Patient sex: M
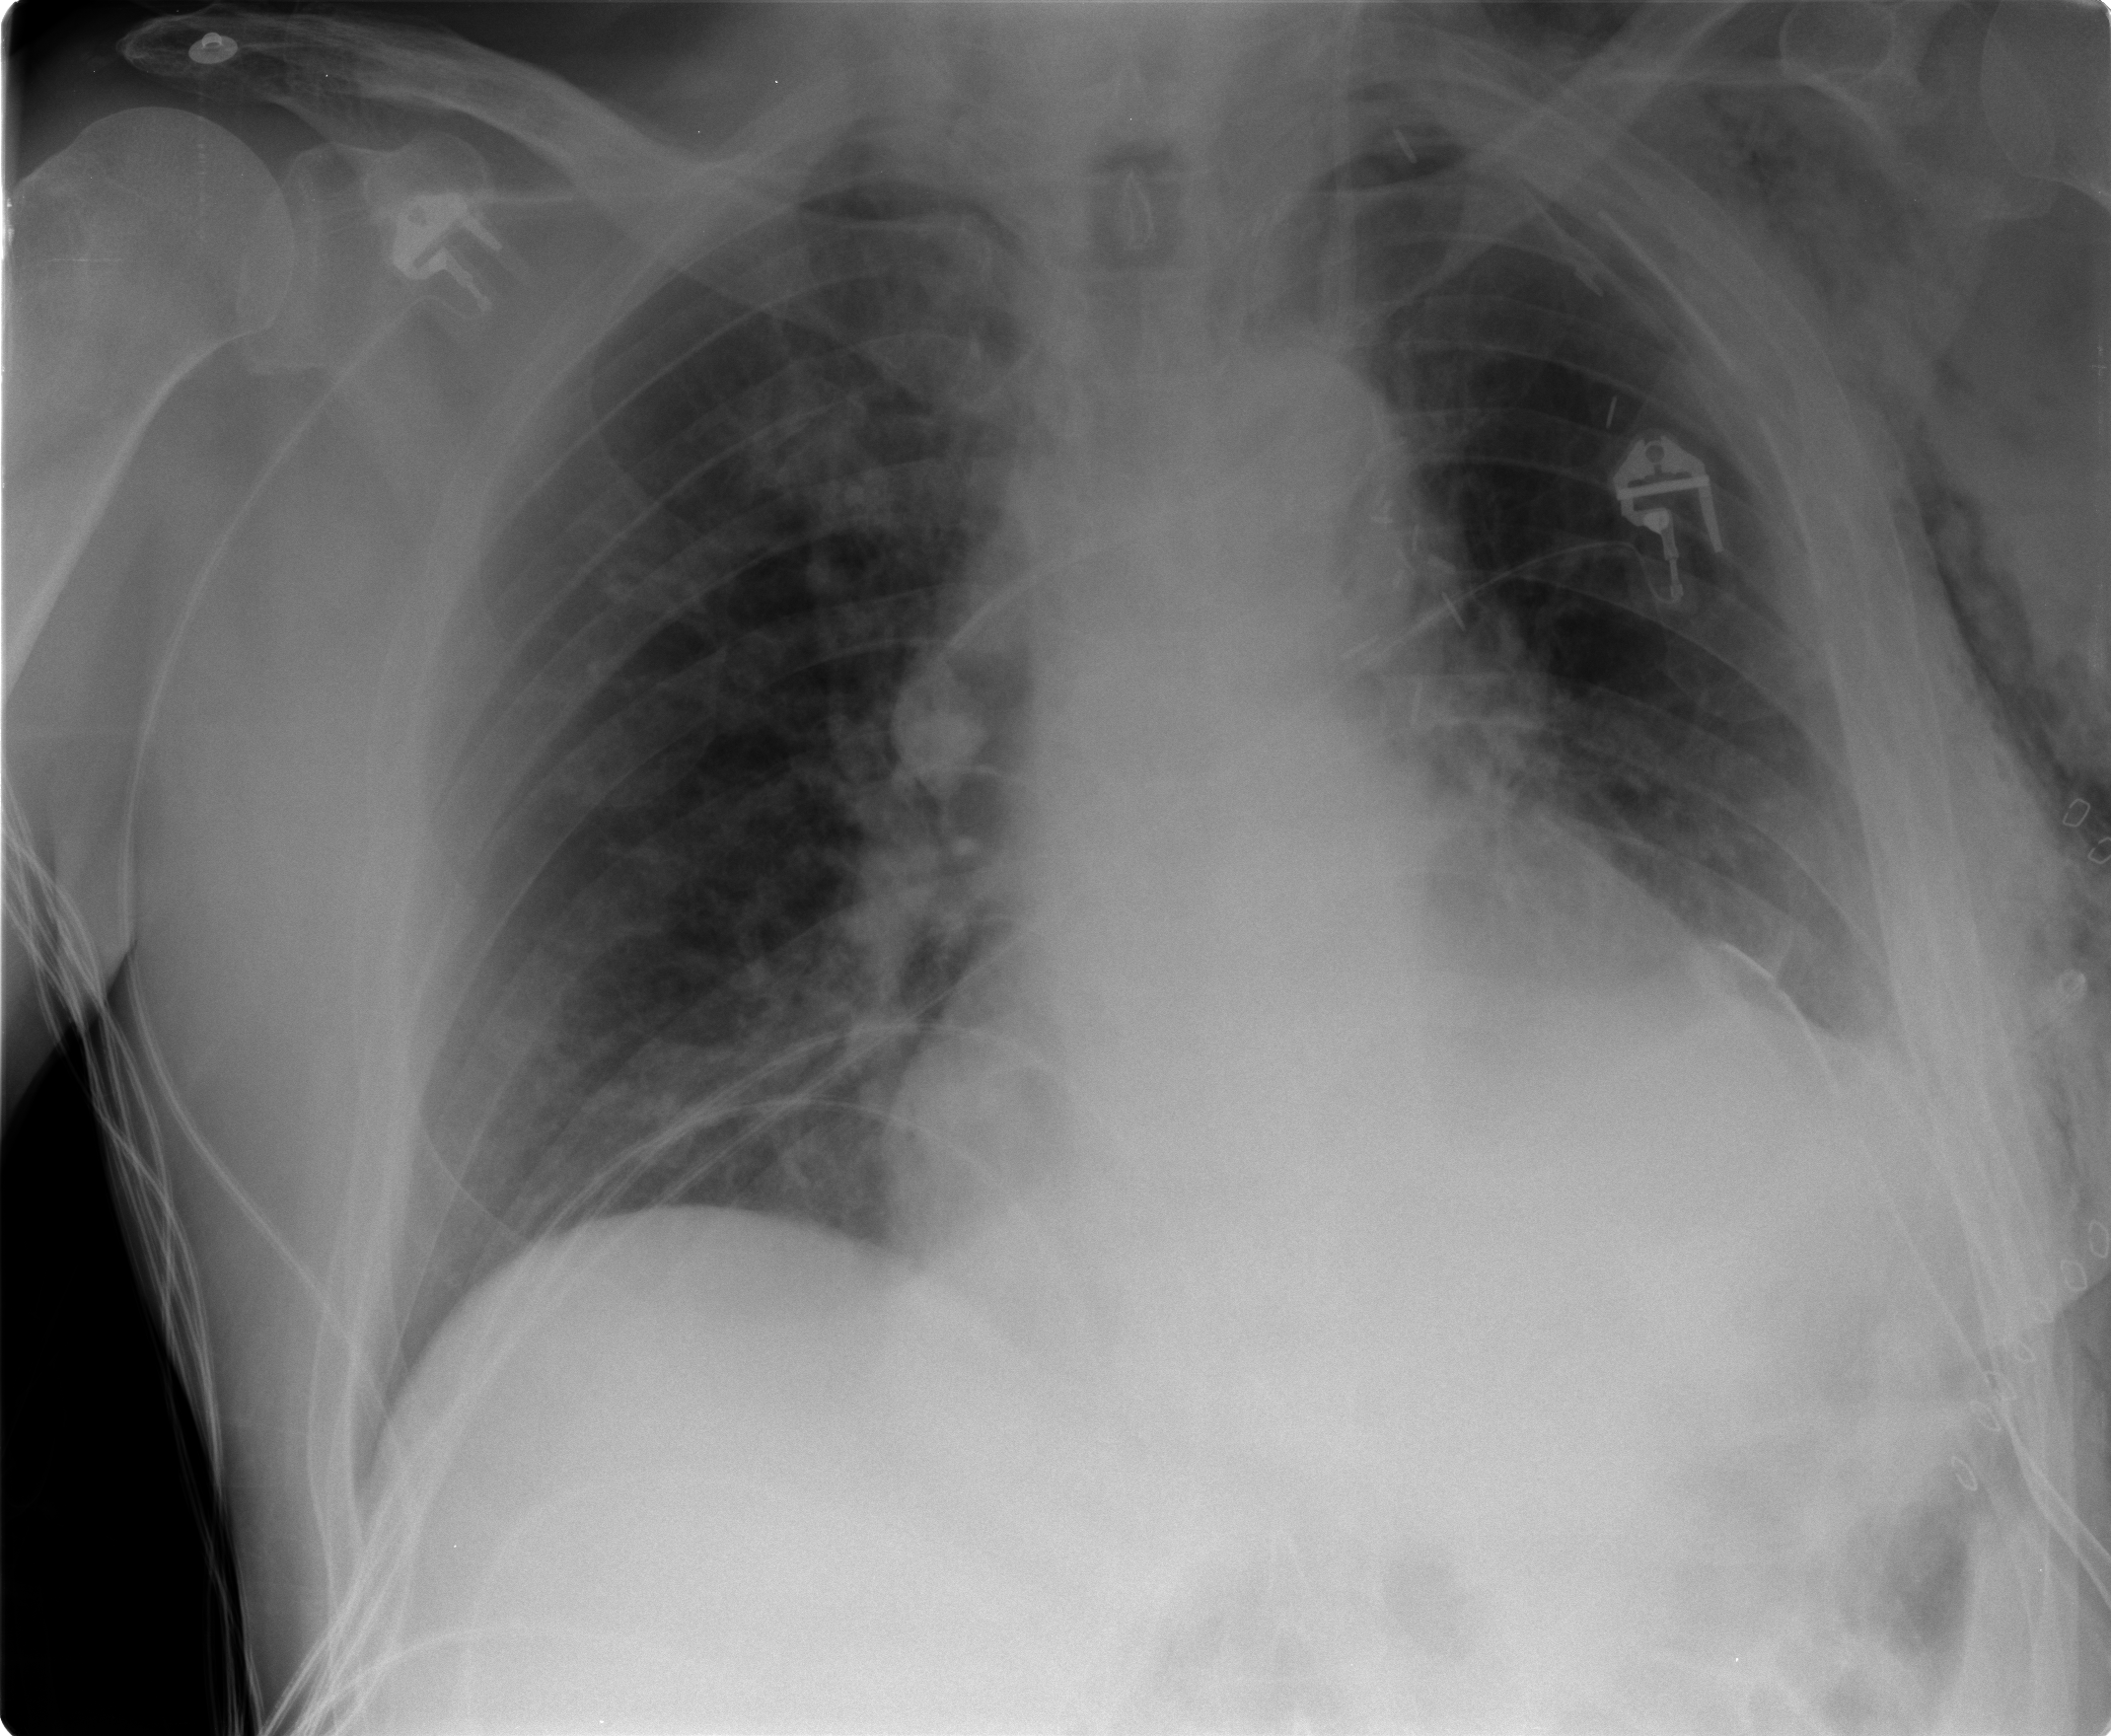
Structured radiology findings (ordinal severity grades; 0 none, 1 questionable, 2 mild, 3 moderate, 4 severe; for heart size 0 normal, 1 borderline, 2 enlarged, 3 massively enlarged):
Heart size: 2
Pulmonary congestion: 2
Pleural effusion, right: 0
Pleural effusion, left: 1
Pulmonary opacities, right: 0
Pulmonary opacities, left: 0
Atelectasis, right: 0
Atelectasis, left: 2